Question: ## Background:
I am learning AngularJS and using AngularMaterial.
To test it, I decided to create an example out of the code given in the <URL>. My application is a nodeJS application in Cloud9 and is very simple.
## Code:
It is divided into 3 main files, 'index.html' (which contains the autocomplete box), 'server.js' (containing server logic), and 'autocomplete.js' (client side logic).
Following are the 'index.html' file and then the 'autocomplete.js' files. Because I have my server running in Cloud9, and this example is linked to it, you can check the small example running live !
'''
/*global angular*/
'use strict';
angular.module('MyApp', ['ngMaterial', 'ngMessages', 'material.svgAssetsCache']).controller('DemoCtrl', DemoCtrl);
function DemoCtrl($q, $log, $http) {
this.searchText = null;
this.querySearch =function(query) {
let serverUrl = '//material-complete-fl4m3ph03n1x.c9users.io/getStates';
let deferred = $q.defer();
$http({
method: 'GET',
url: serverUrl,
params: {
word: query
}
}).then(function successCallback(response) {
deferred.resolve(response.data);
}, function errorCallback(response) {
$log.error(response);
});
return deferred.promise;
};
this.searchTextChange = function(text) {
$log.info('Text changed to ' + text);
};
this.selectedItemChange = function(item) {
$log.info('Item changed to ' + JSON.stringify(item));
};
}
'''
'''
<html lang="en">
<head>
<meta name="viewport" content="width=device-width, initial-scale=1">
</head>
<body ng-app="MyApp" ng-cloak>
<div ng-controller="DemoCtrl as ctrl" layout="column" ng-cloak="" class="autocompletedemoBasicUsage" ng-app="MyApp">
<md-content class="md-padding">
<form ng-submit="$event.preventDefault()">
<md-autocomplete md-search-text-change="ctrl.searchTextChange(ctrl.searchText)" md-search-text="ctrl.searchText" md-selected-item-change="ctrl.selectedItemChange(item)" md-items="item in ctrl.querySearch(ctrl.searchText)" md-item-text="item.display" md-min-length="0"
placeholder="What is your favorite US state?">
<md-item-template>
<span md-highlight-text="ctrl.searchText" md-highlight-flags="^i">{{item.display}}</span>
</md-item-template>
<md-not-found>
No states matching "{{ctrl.searchText}}" were found.
</md-not-found>
</md-autocomplete>
<br>
</form>
</md-content>
</div>
<!--CSS files-->
<link rel="stylesheet" href="https://ajax.googleapis.com/ajax/libs/angular_material/1.1.0-rc4/angular-material.min.css">
<link rel="stylesheet" href="https://material.angularjs.org/1.1.0-rc4/docs.css">
<link rel="stylesheet" href="https://fonts.googleapis.com/css?family=Roboto:300,400,500,700,400italic">
<!-- Angular Material requires Angular.js Libraries -->
<script src="https://ajax.googleapis.com/ajax/libs/angularjs/1.3.15/angular.js"></script>
<script src="https://ajax.googleapis.com/ajax/libs/angularjs/1.3.15/angular-animate.min.js"></script>
<script src="https://ajax.googleapis.com/ajax/libs/angularjs/1.3.15/angular-route.min.js"></script>
<script src="https://ajax.googleapis.com/ajax/libs/angularjs/1.3.15/angular-aria.min.js"></script>
<script src="https://ajax.googleapis.com/ajax/libs/angularjs/1.3.15/angular-messages.min.js"></script>
<script src="https://s3-us-west-2.amazonaws.com/s.cdpn.io/t-114/svg-assets-cache.js"></script>
<script src="https://ajax.googleapis.com/ajax/libs/angular_material/1.1.0-rc4/angular-material.min.js"></script>
<!-- Your application bootstrap -->
<script type="text/javascript" src="js/autocomplete.js"></script>
</body>
</html>
'''
Additionally, here is the code of my 'server.js' file, which uses NodeJs and ExpressJs:
'''
//Lets define a port we want to listen to
const PORT = 8080;
//Init Vars
var express = require('express');
var app = express();
//Init Functions
//we allow CORS: http://enable-cors.org/server_expressjs.html
app.use(function(req, res, next) {
res.header("Access-Control-Allow-Origin", "*");
res.header("Access-Control-Allow-Headers", "Origin, X-Requested-With, Content-Type, Accept");
next();
});
app.listen(PORT, function() {
console.log('Example app listening on port ' + PORT + '!');
});
//GET methods
app.get('/getStates', function(req, res, next) {
var createFilterFor = function(query) {
var lowercaseQuery = query.toLowerCase();
return function filterFn(state) {
return (state.value.indexOf(lowercaseQuery) > -1);
};
};
//get parameters from GET: https://scotch.io/tutorials/use-expressjs-to-get-url-and-post-parameters
var query = req.param('word');
var allStates = 'Alabama, Alaska, Arizona, Arkansas, California, Colorado, Connecticut, Delaware, Florida, Georgia, Hawaii, Idaho, Illinois, Indiana, Iowa, Kansas, Kentucky, Louisiana, Maine, Maryland, Massachusetts, Michigan, Minnesota, Mississippi, Missouri, Montana, Nebraska, Nevada, New Hampshire, New Jersey, New Mexico, New York, North Carolina, North Dakota, Ohio, Oklahoma, Oregon, Pennsylvania, Rhode Island, South Carolina, South Dakota, Tennessee, Texas, Utah, Vermont, Virginia, Washington, West Virginia, Wisconsin, Wyoming';
var statesMap = allStates.split(/, +/g).map(
function(state) {
return {
value: state.toLowerCase(),
display: state
};
});
var result = query ? statesMap.filter(createFilterFor(query)) : statesMap;
res.send(result);
});
'''
## What works:
Now, if you play around you can select an American state within a list. The list filters according to what you type and allows you to select something. If you use developer tools you can also see the logs in the console, further demonstrating that the query is working and so is the selection.
## What does not:
The problem here, is when you clear the text box. If you pick a state, and then clear it (by pressing the cross or pressing Escape), you will see a blue bar bellow the input box:

This indicates that a query is being done. The problem is that I don't see any request being sent to the server, and the I get stuck in an infinite query! Even when apparently I am not doing it!
What am I missing here? Can someone help me?
## Extra
For those interested, here is the GitHub repo of the example!
- <URL>
All help is appreciated !
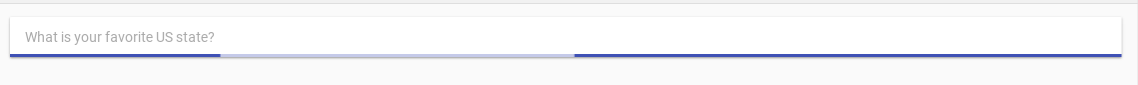
Answer: You're returning the promise from the wrong location and not returning the chain properly, so it doesn't resolve properly.
Try this (note the return in front of the call to $http):
'''
this.querySearch =function(query) {
let serverUrl = '//material-complete-fl4m3ph03n1x.c9users.io/getStates';
let deferred = $q.defer();
return $http({
method: 'GET',
url: serverUrl,
params: {
word: query
}
}).then(function successCallback(response) {
if(response.data.length>0) {
deferred.resolve(response.data); }
else {
var nada=[]
deferred.resolve(nada); }
}
return deferred.promise;
}, function errorCallback(response) {
$log.error(response);
deferred.reject(response);
return deferred.promise;
});
};
'''
TLDR version from the comments. This is a known bug and the fix isn't released as of this writing. The workaround is either to rollback to AM 1.06 or use css to hide the progressbar. CSS:
'''
md-autocomplete md-progress-linear { display: none; }
'''